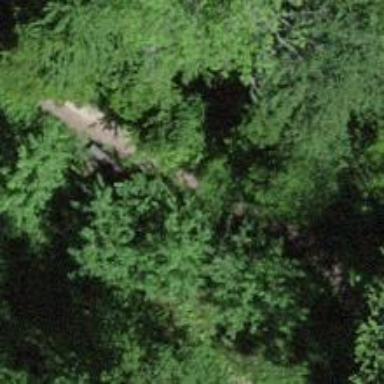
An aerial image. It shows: Path with woodchips surface.